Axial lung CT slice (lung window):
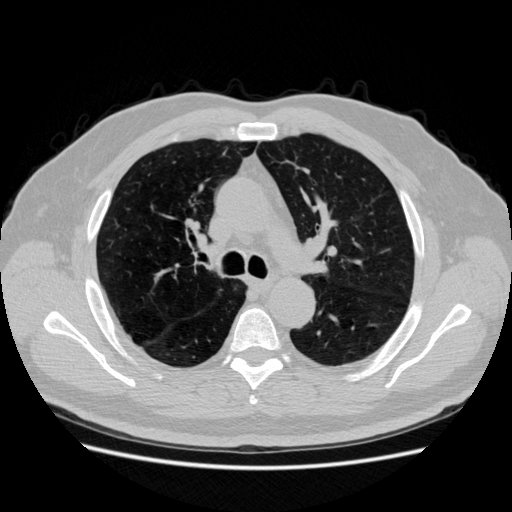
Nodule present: no